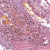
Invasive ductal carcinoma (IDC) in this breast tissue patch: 0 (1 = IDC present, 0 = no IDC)